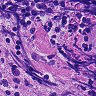
Metastatic tissue present: no